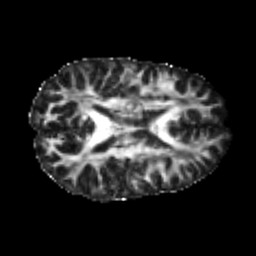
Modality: FA
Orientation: axial
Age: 24
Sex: male
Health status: healthy
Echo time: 0.074 s